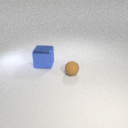
small brown rubber sphere in front of large blue metal cube